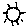
Label: sun